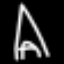
Label: The Eiffel Tower